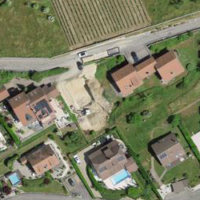
EUNIS habitat code: 55
Species observed at this site:
Himantoglossum hircinum